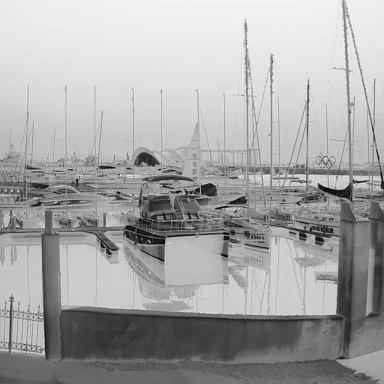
There are 15 objects shown in the infrared image, including two canoes, and 13 sailboats.